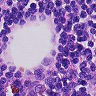
Metastatic tissue present: no